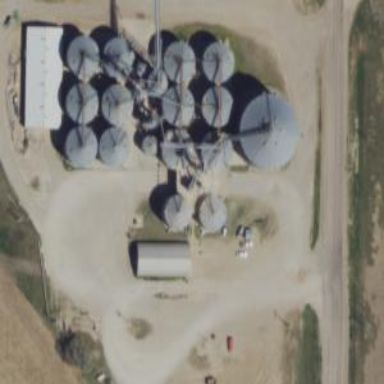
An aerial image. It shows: Silo.